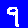
Digit: 9